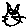
Label: cat